Question: I am working on an MVC4 existing application. The application is related to web services.
There are 4 projects in the application:
1. DataLayer - Contains edmx files
2. Web - Contains: Models, Views and Controllers Service References naming ProfileService and EditorService
3. Services - Contains: Data Models (sending/receiving of data with database) IProfileService and IEditorService ProfileService.svc and EditorService.svc
4. Services.Client - Contains ProfileService.cs and EditorService.cs
---
1. Can someone help me understand the relationship between these projects?
2. In Service.Client, ProfileService.cs and EditorService.cs are auto-generated files. Can I know how these class files are created?
3. What is the difference between Services and Services.Client?
Below is the upload of ProfileService.cs file (auto generated)

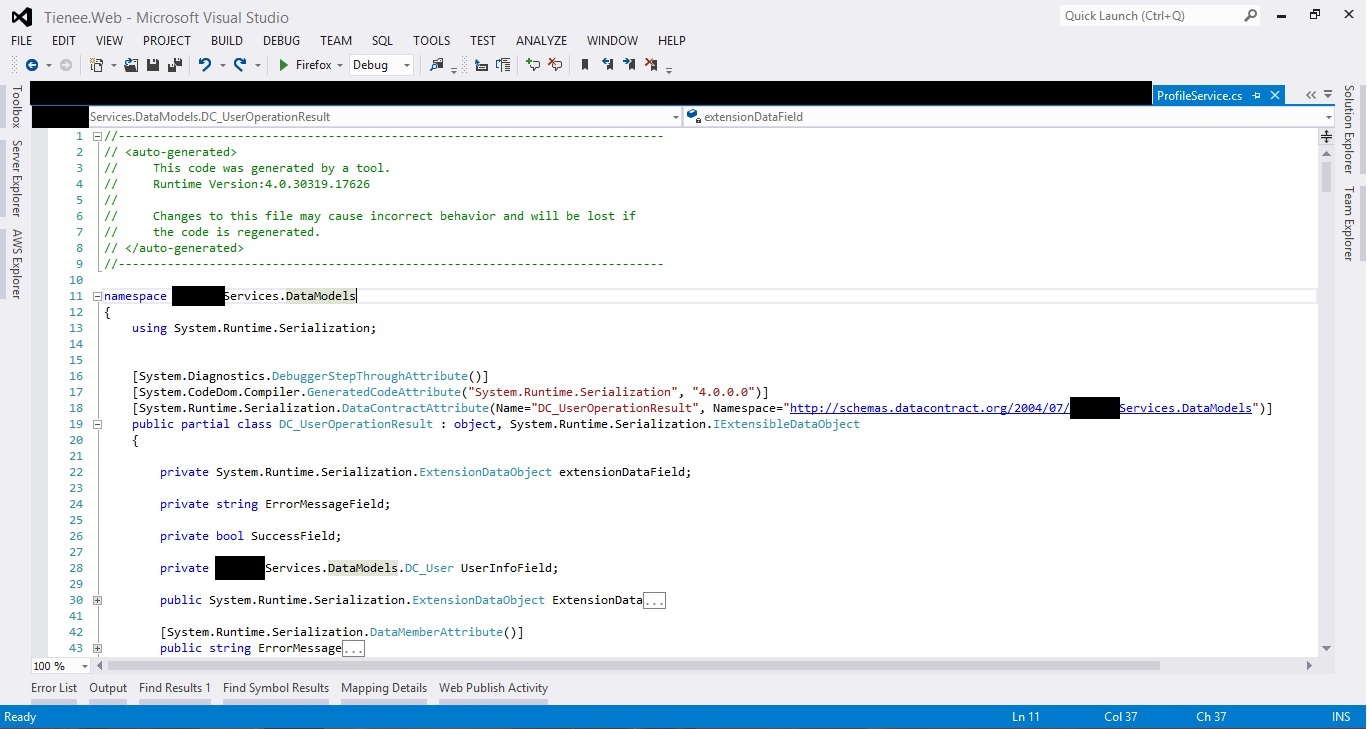
Answer: 1. Relationships (as in a typical architecture): Web accesses services, Services accesses DataLayer. Services.Client might be a library for projects that want to access the Services directly - and as such could also be used by the Web application.
2. Typically, these files are created when adding a service reference to a project. You can also use svcutil.exe to generate them. If there are no service references in the project, the probability is high that the latter approach was used.
3. Services are installed on a server and offer the services to clients. Service.Client provides the infrastructure to access the services. These are used by a client to the server. Note that in this case the term "client" refers to any software accessing the services and does not mean that it has to run on a client computer. The web application that is hosted on the server is also a client of the services.